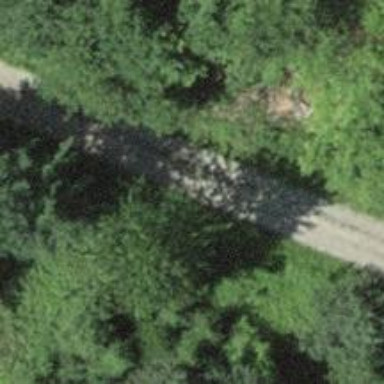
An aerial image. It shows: Track road with grade3 tracktype.